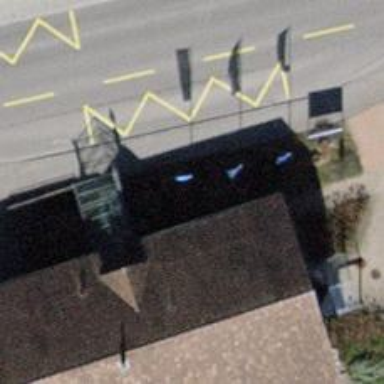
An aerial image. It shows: Flagpole structure.